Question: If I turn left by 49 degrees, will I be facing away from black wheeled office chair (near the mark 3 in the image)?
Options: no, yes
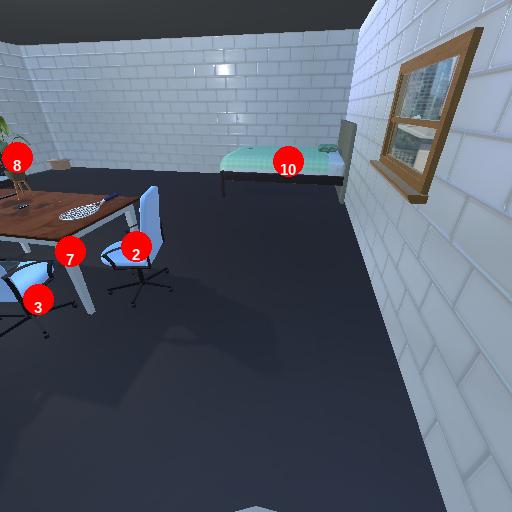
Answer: no